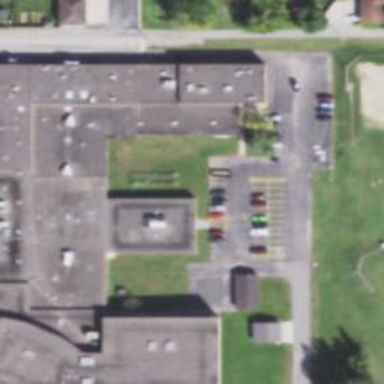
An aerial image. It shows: Footway with asphalt surface leading to school.